Field crop: tomato
Growth stage: 1
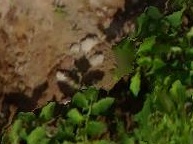
Species: tomato